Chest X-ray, PA view. Patient: 41 years old, sex M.
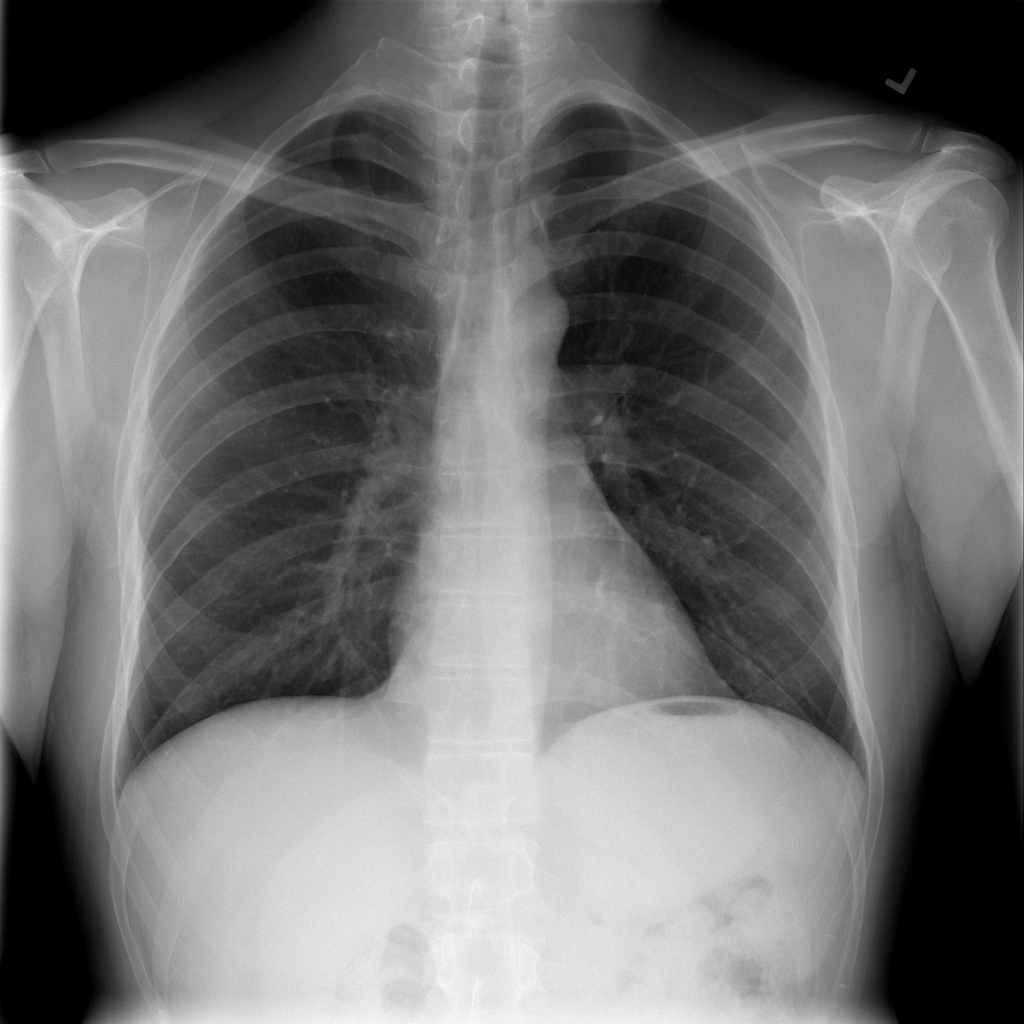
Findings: No Finding